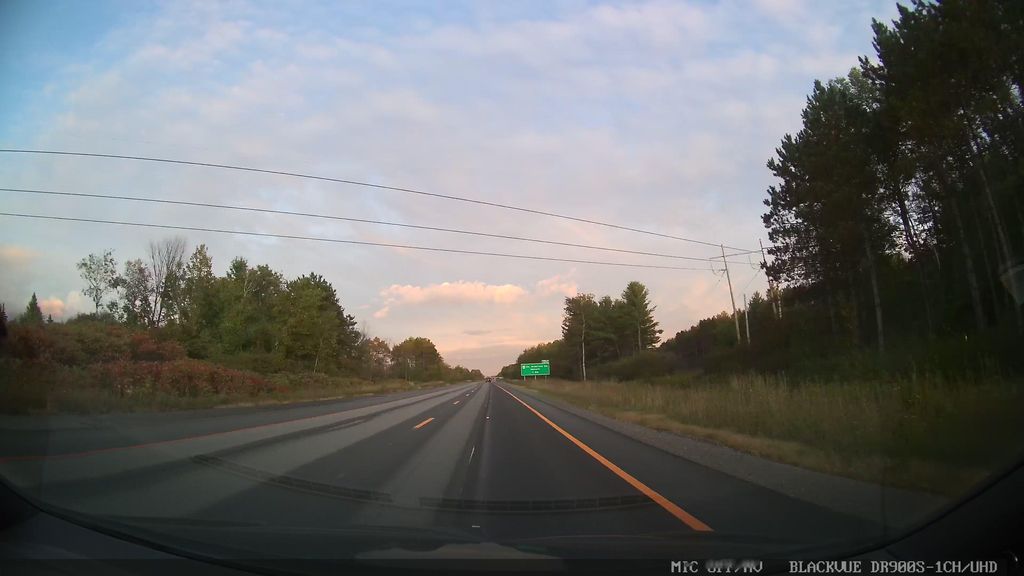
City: ottawa-gatineau